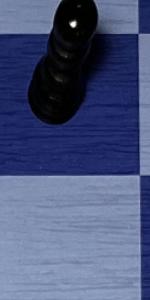
Label: Empty